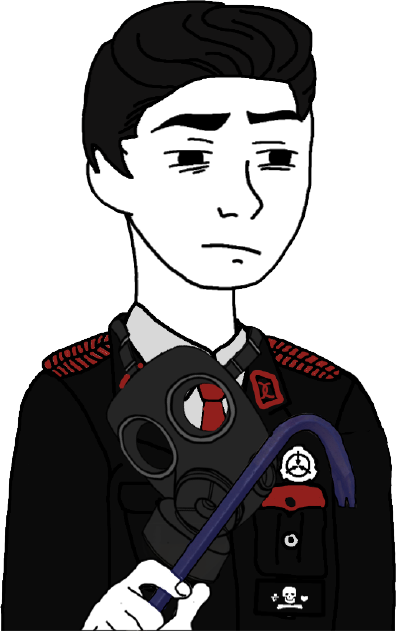
Label: 5_Twinkjak